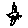
Label: bird